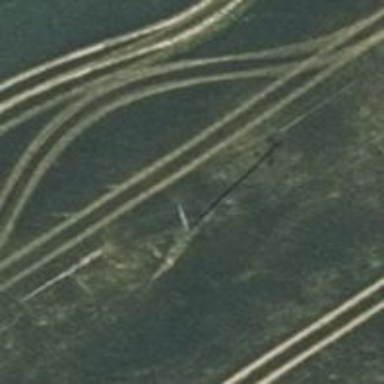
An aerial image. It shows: Power pole.